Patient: sex M, age 66
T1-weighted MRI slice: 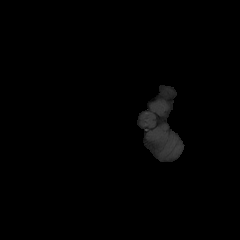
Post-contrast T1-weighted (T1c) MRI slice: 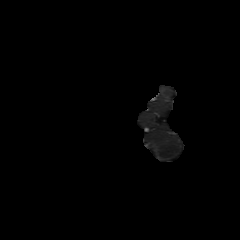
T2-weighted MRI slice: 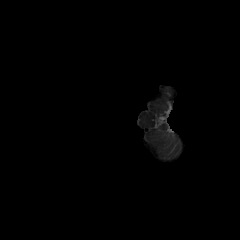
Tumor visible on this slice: no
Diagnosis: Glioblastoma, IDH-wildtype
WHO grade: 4